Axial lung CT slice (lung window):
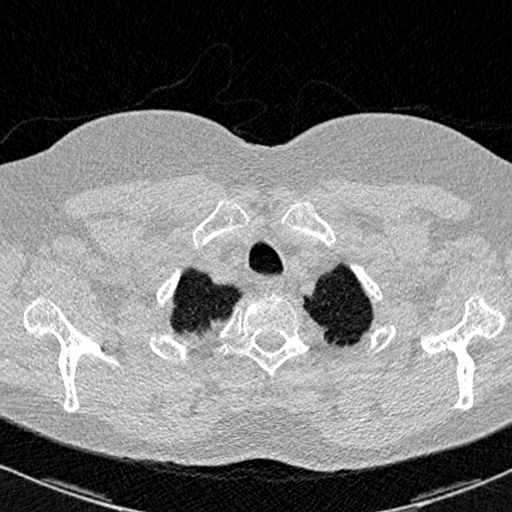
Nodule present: no